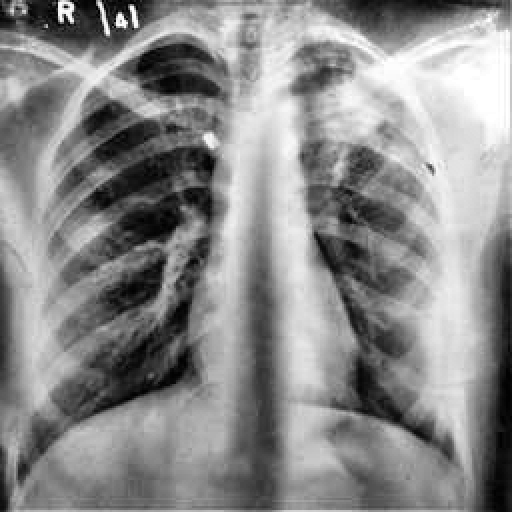
Finding: TUBERCULOSIS